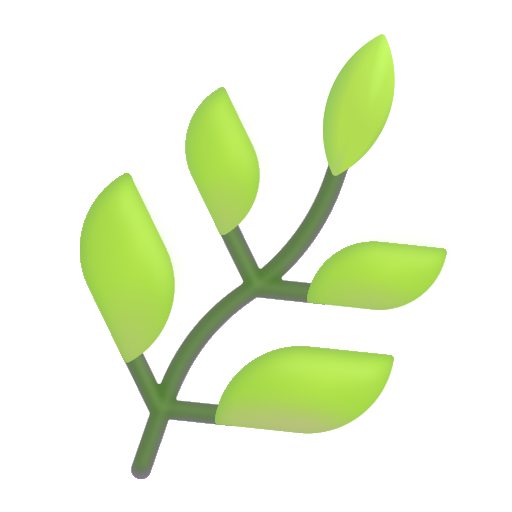
herb color